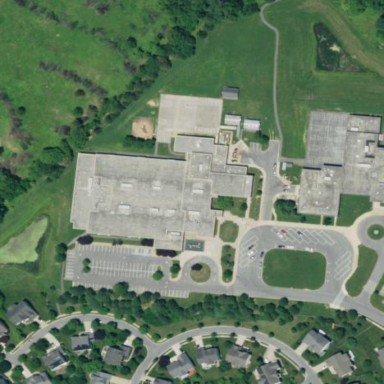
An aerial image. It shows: School building.